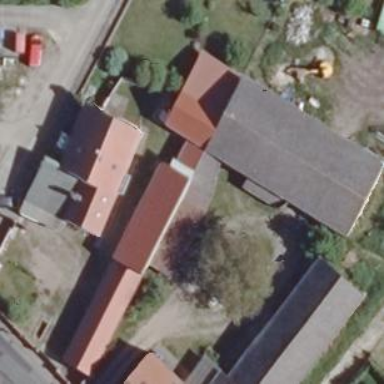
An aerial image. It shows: Building.